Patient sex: M
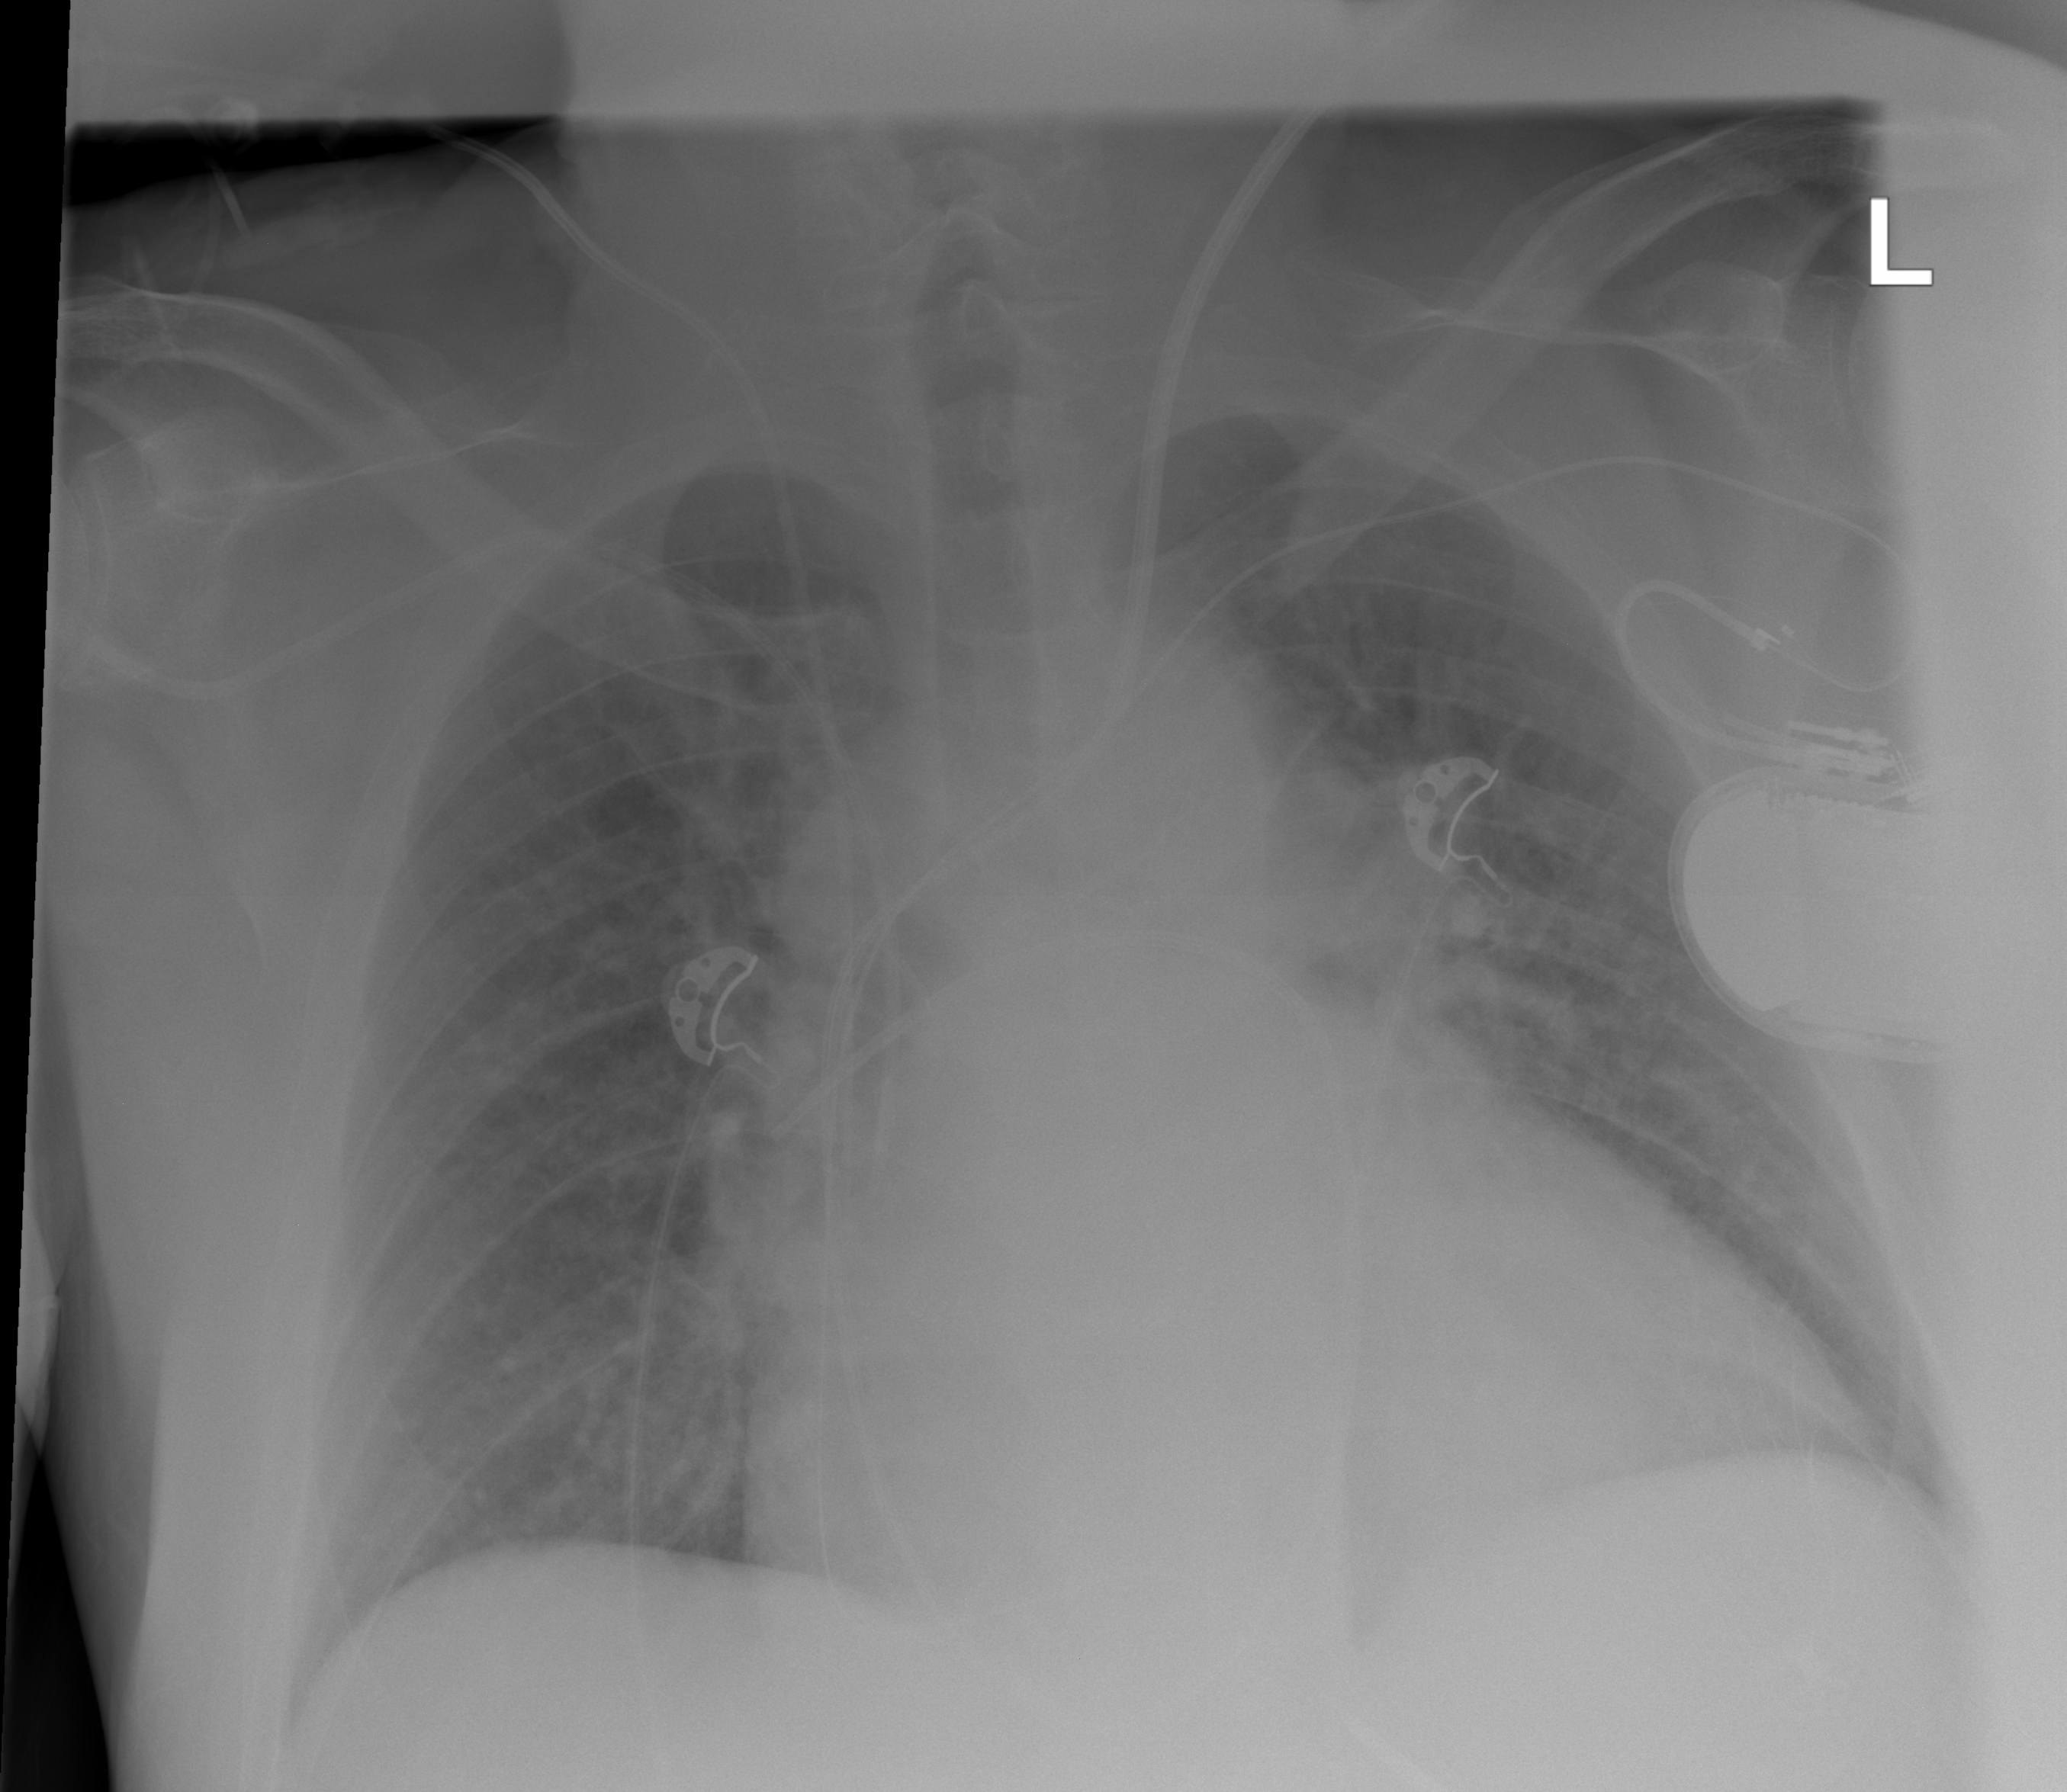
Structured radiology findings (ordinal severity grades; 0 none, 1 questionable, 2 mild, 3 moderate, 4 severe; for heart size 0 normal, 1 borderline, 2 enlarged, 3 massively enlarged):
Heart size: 3
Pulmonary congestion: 2
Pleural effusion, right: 0
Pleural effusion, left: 0
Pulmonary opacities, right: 0
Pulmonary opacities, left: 0
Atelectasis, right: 0
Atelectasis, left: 0